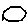
Label: hexagon